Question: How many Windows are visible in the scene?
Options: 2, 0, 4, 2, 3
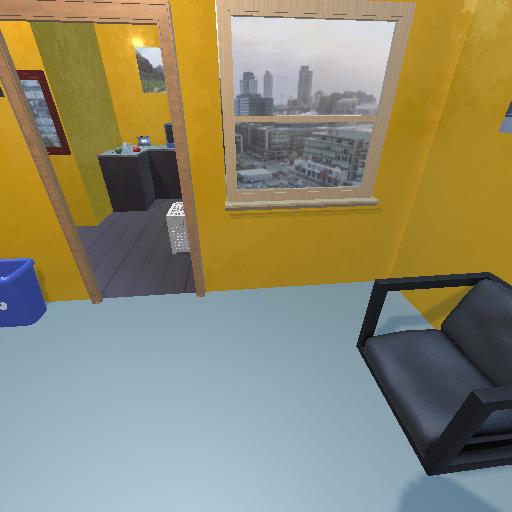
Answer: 2